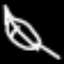
Label: leaf